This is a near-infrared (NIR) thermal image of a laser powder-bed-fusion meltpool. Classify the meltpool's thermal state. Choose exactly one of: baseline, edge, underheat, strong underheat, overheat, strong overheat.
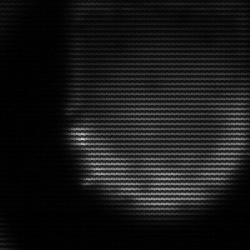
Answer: edge